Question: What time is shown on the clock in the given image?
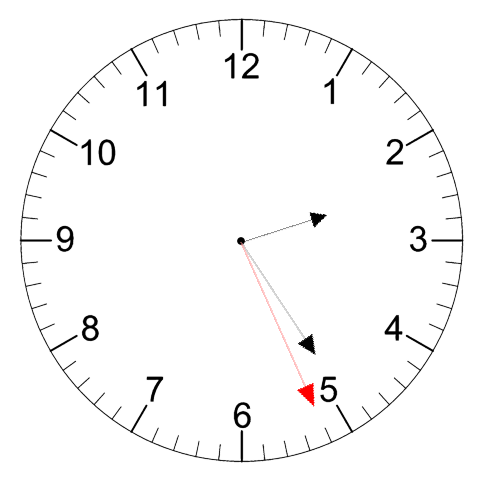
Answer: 02:24:26